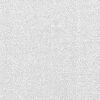
Atmospheric dust classification: dusty